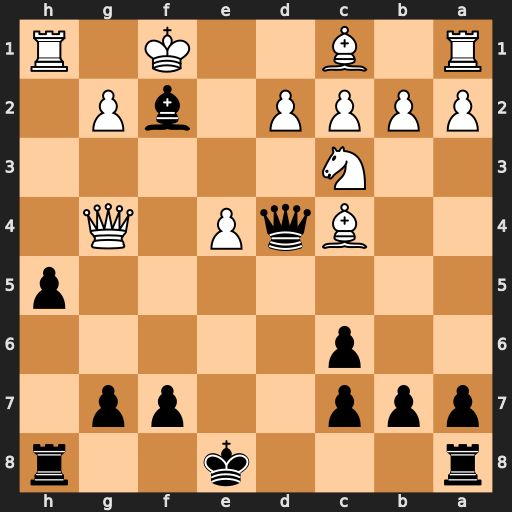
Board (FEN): r3k2r/ppp2pp1/2p5/7p/2BqP1Q1/2N5/PPPP1bP1/R1B2K1R
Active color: b
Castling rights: kq
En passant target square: -
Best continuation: hxg4